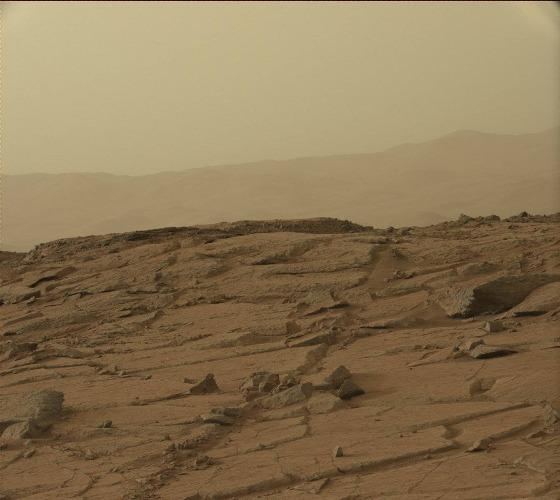
Terrain classes present: Bedrock, Gravel / Sand / Soil, Rock, Shadow, Sky / Distant Mountains